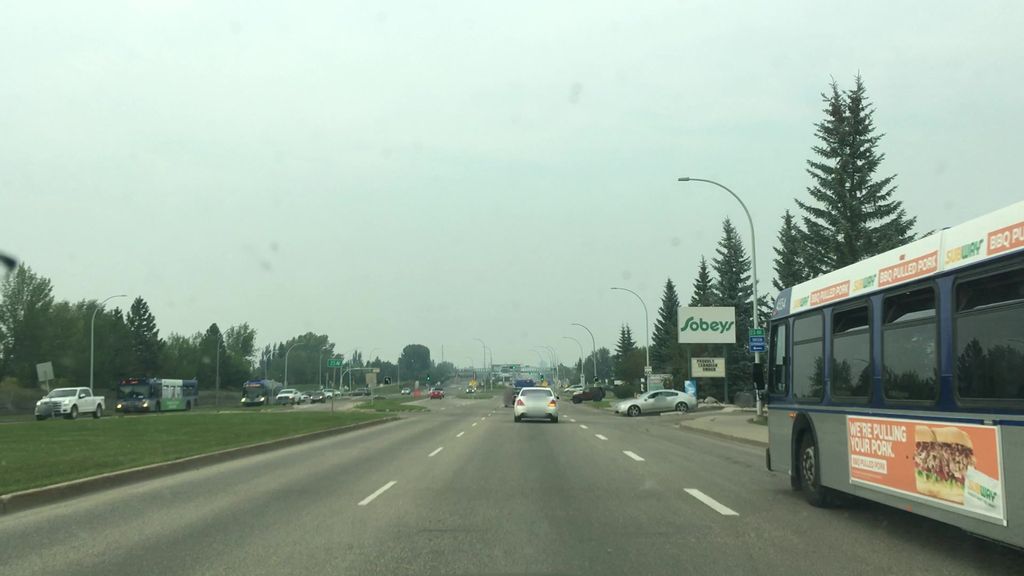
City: edmonton